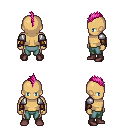
a pixel art fantasy rpg character, male body template, human, tanned skin, steel arm armor, teal pants, pink mohawk hairstyle, leather bracers, maroon shoes, four views (front, back, left, right), 2x2 character sprite sheet, small pixel art, hard edges, no anti-aliasing